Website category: book
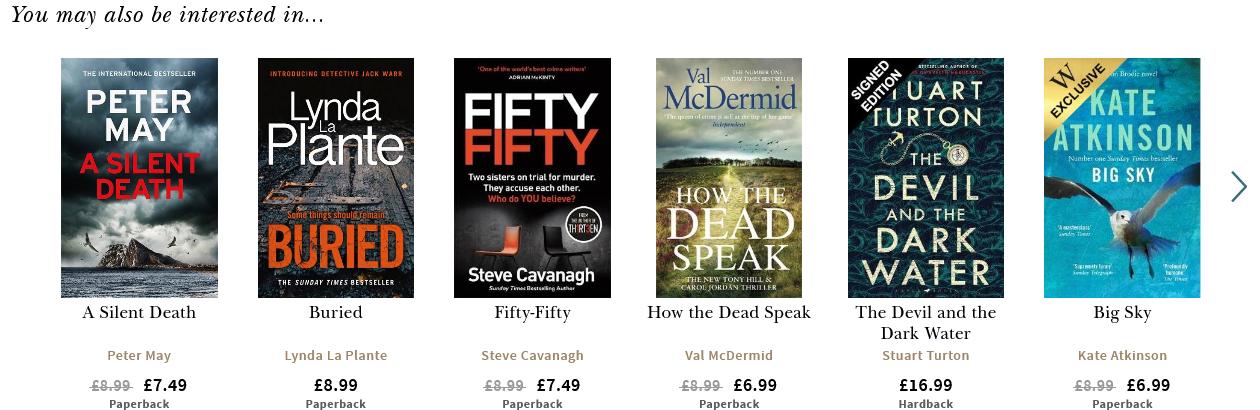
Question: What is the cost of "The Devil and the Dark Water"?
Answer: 16.99

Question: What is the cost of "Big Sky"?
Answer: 6.99

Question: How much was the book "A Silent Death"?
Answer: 7.49

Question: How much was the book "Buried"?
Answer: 8.99

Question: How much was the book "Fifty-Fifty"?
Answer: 7.49

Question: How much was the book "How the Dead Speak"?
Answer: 6.99

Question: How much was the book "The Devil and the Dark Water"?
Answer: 16.99

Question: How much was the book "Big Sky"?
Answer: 6.99

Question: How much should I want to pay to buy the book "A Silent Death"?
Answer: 7.49

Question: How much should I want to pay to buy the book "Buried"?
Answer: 8.99

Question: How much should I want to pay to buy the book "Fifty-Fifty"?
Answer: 7.49

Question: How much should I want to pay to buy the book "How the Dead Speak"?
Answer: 6.99

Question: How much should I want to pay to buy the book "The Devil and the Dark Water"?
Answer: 16.99

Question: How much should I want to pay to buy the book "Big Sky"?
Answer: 6.99

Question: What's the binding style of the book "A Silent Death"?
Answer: Paperback

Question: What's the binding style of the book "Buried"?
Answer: Paperback

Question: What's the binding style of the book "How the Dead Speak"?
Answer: Paperback

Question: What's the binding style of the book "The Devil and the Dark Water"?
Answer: Hardback

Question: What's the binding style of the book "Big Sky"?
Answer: Paperback

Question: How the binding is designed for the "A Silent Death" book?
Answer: Paperback

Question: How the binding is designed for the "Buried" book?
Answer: Paperback

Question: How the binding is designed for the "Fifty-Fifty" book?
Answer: Paperback

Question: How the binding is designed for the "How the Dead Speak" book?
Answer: Paperback

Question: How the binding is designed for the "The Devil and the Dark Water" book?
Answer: Hardback

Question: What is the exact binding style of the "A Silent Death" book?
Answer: Paperback

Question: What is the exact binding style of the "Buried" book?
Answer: Paperback

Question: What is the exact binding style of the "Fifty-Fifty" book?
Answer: Paperback

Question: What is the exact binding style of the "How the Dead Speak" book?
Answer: Paperback

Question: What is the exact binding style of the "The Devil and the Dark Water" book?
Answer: Hardback

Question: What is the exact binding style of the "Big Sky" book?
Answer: Paperback

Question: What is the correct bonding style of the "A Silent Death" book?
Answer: Paperback

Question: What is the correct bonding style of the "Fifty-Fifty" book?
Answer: Paperback

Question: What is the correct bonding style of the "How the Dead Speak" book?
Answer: Paperback

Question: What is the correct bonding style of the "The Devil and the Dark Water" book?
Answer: Hardback

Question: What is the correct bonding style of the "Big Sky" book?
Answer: Paperback

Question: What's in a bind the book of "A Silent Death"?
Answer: Paperback

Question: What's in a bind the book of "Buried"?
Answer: Paperback

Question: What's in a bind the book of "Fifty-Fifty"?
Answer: Paperback

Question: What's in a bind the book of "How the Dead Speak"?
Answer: Paperback

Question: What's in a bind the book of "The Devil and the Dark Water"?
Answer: Hardback

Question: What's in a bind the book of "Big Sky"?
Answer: Paperback

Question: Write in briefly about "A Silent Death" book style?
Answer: Paperback

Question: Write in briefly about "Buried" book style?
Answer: Paperback

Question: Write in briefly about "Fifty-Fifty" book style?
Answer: Paperback

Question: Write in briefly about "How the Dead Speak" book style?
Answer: Paperback

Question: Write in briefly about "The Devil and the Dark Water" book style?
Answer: Hardback

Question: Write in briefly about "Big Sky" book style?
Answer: Paperback

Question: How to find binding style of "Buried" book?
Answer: Paperback

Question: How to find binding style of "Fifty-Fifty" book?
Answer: Paperback

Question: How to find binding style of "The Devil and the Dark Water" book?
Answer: Hardback

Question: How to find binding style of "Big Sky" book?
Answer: Paperback